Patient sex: M
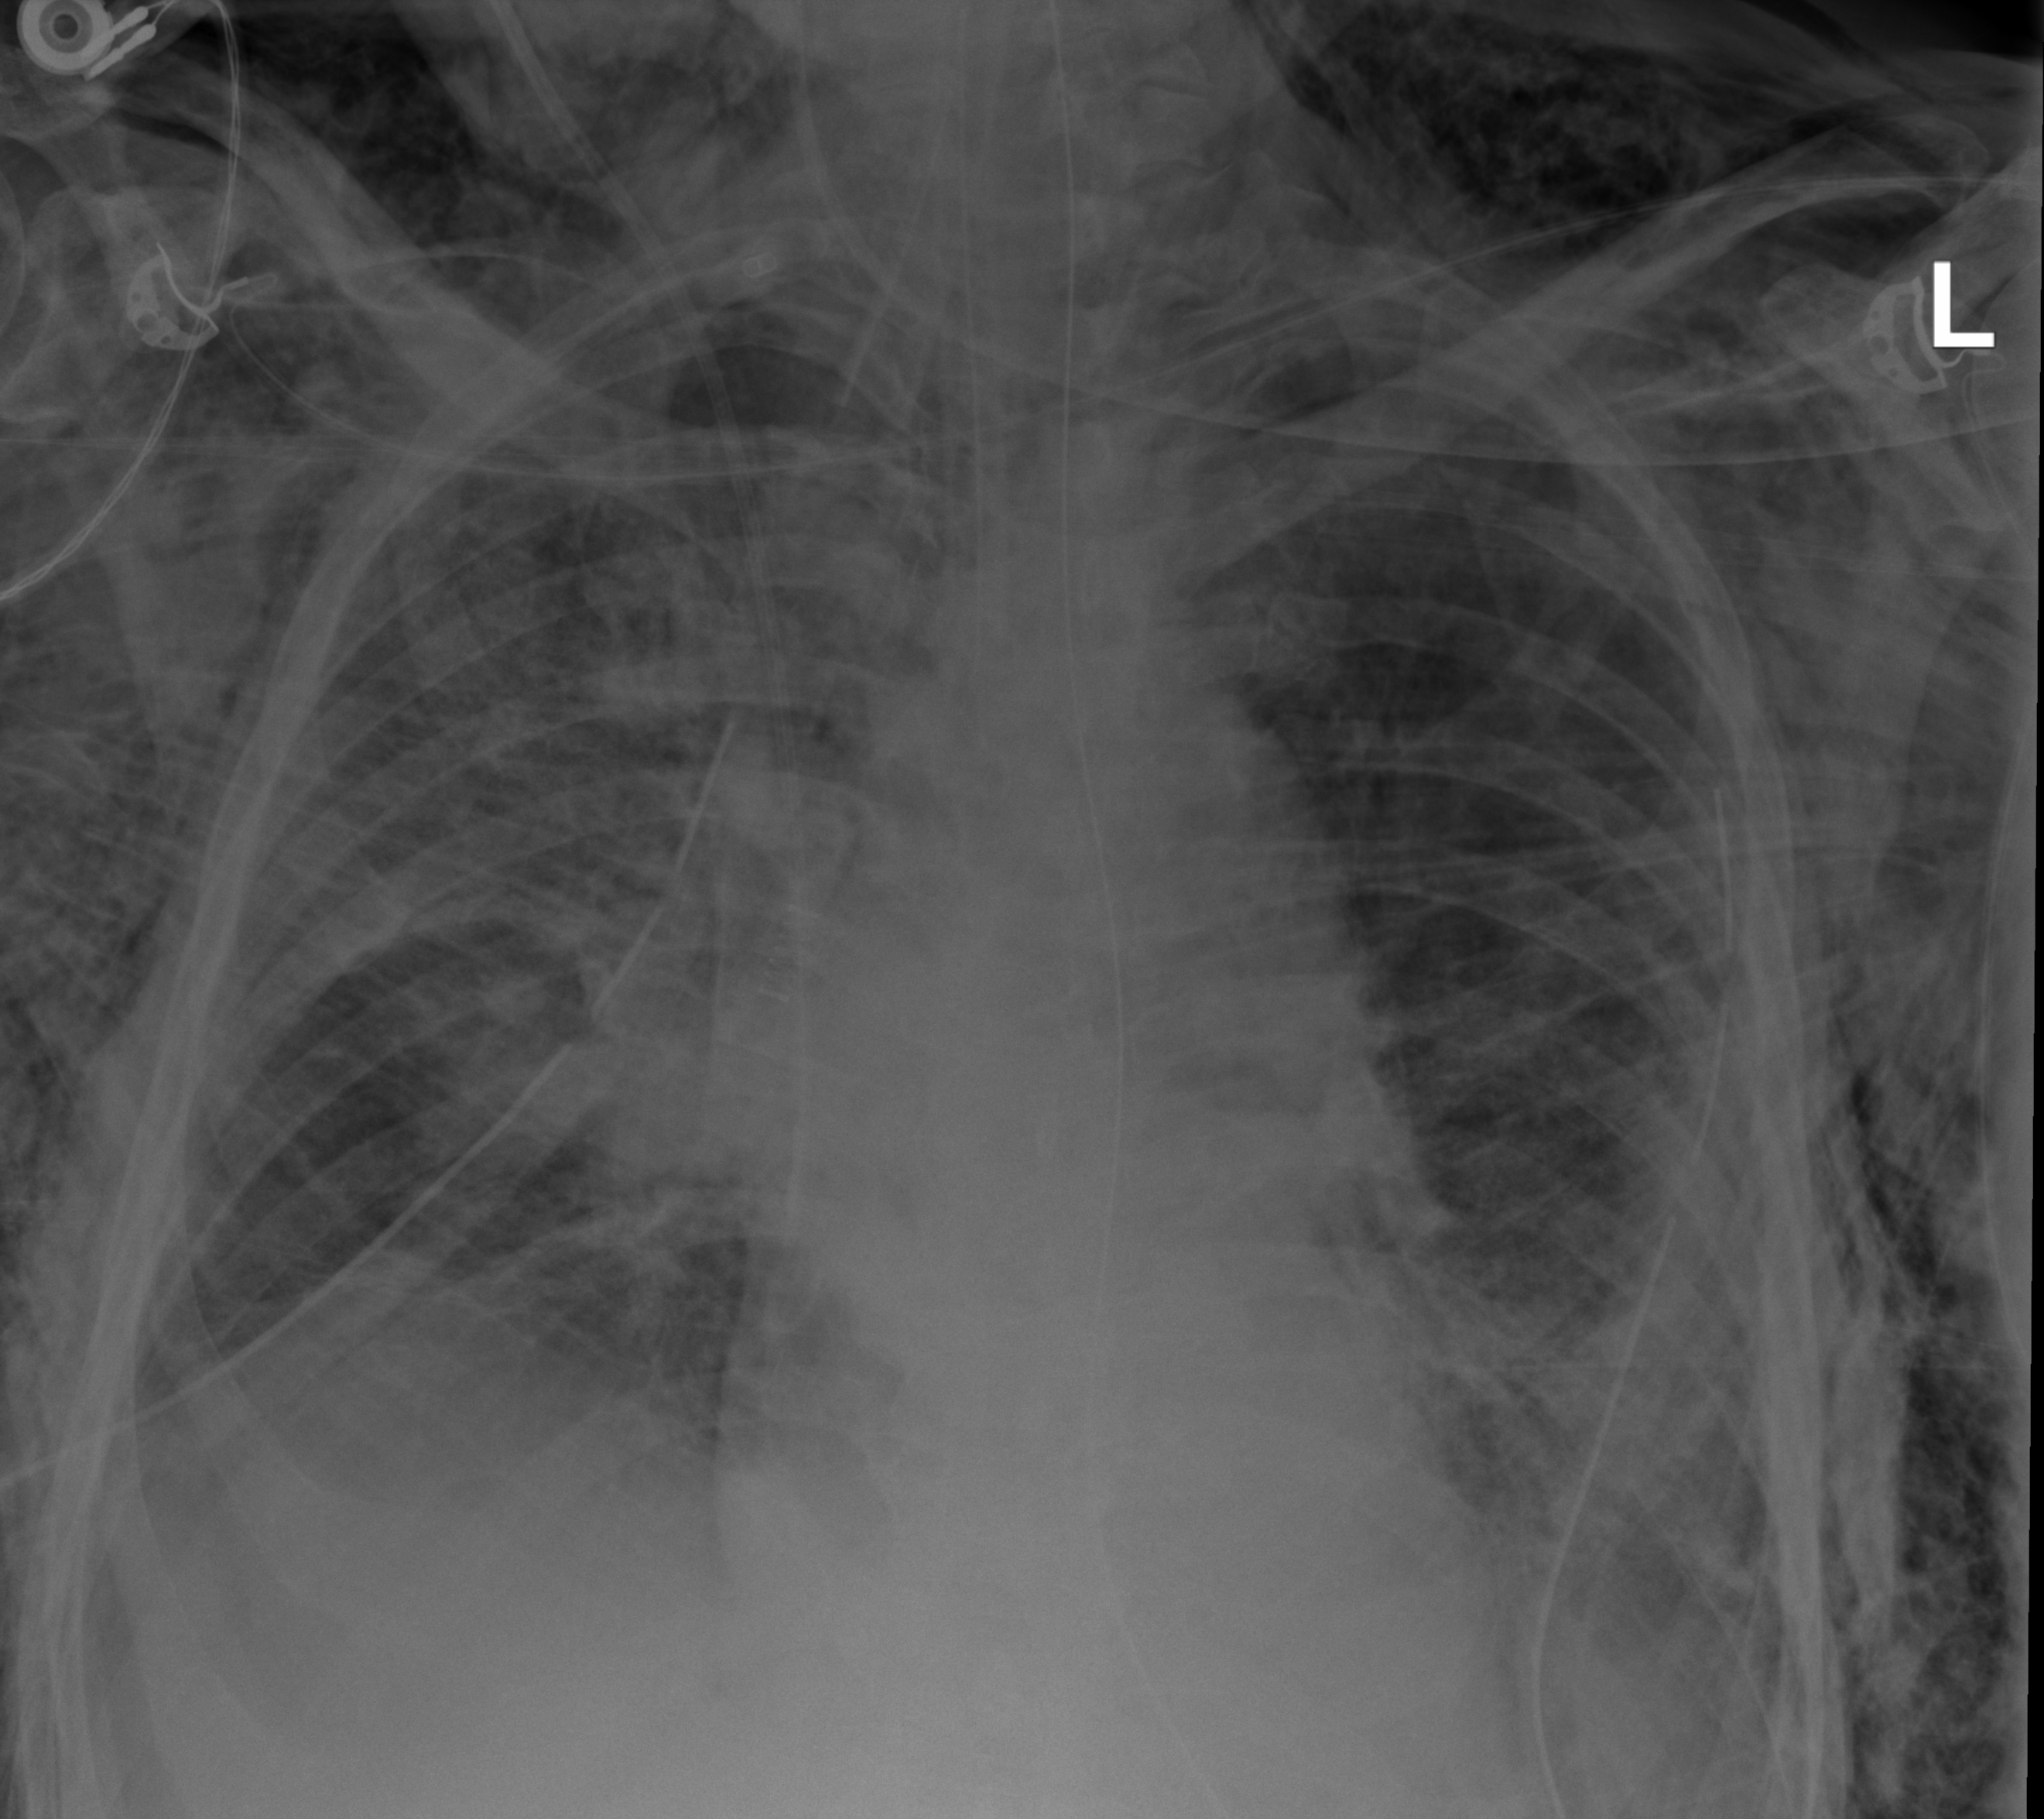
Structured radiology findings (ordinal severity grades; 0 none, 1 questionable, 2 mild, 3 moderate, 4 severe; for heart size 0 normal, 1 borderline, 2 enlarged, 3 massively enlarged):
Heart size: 0
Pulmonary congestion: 0
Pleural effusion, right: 0
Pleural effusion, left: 0
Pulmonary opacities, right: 3
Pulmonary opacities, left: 3
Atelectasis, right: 2
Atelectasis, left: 2